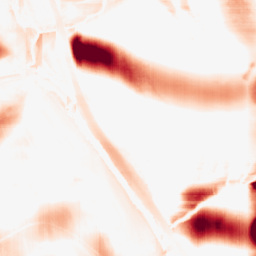
Category: morphological
Decomposition family: rolling_ball
Decomposition parameters: radius: 25
Upsampling method: sinc_hamming
Upsampling parameters: scale: 2
kernel_size: 4
Upsampling scale: 2